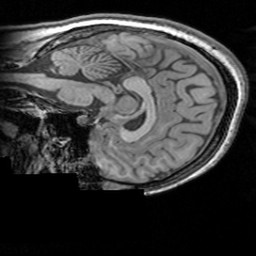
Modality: T1w
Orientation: sagittal
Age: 19
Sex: female
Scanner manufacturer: siemens
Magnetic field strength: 3 T
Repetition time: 1.63 s
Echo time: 0.00311 s